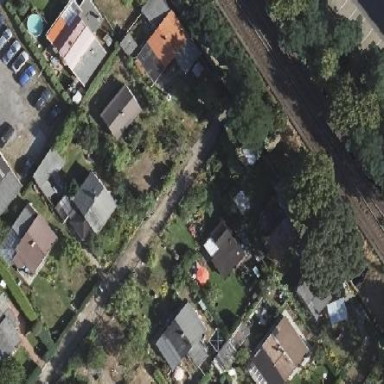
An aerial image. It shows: Plot within allotments.